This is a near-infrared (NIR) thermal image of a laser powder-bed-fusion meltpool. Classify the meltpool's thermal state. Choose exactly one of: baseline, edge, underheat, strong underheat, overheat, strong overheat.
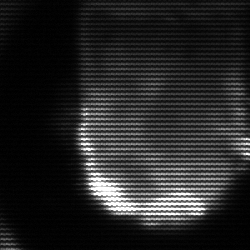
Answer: baseline